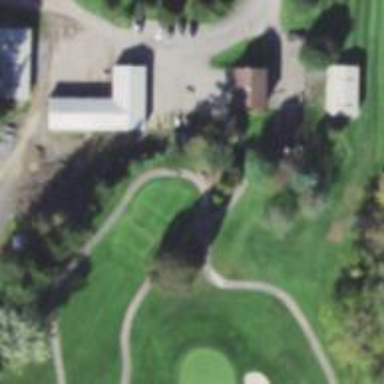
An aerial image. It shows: Golf cartpath that is also road path.